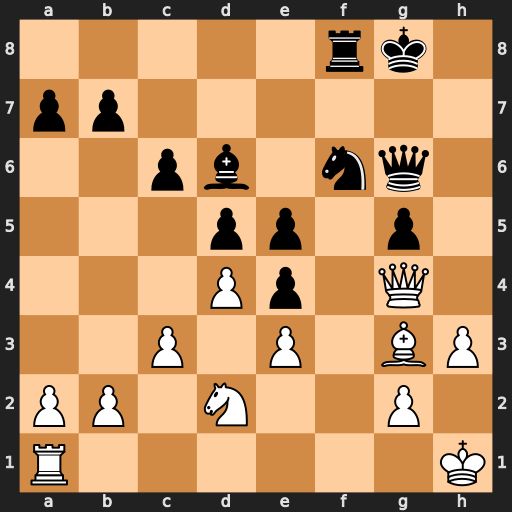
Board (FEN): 5rk1/pp6/2pb1nq1/3pp1p1/3Pp1Q1/2P1P1BP/PP1N2P1/R6K
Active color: w
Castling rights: -
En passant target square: -
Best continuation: Qe6+ Qf7 Qxd6